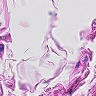
Metastatic tissue present: no